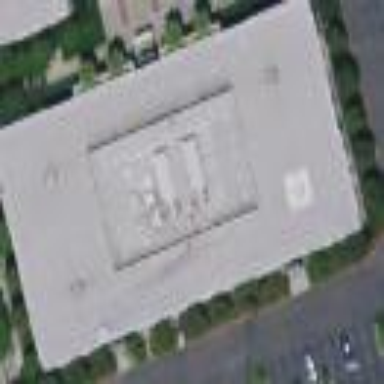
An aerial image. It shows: Industrial building.